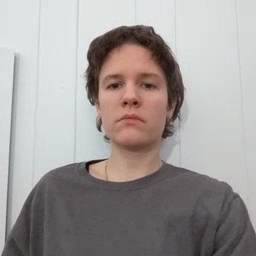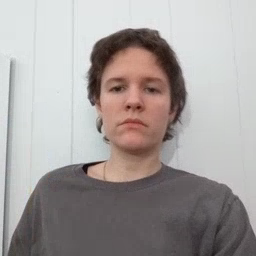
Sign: beside